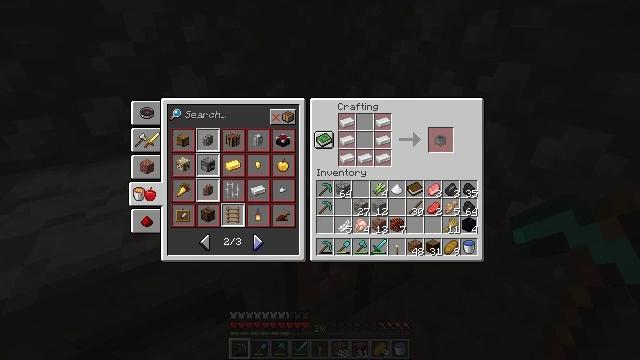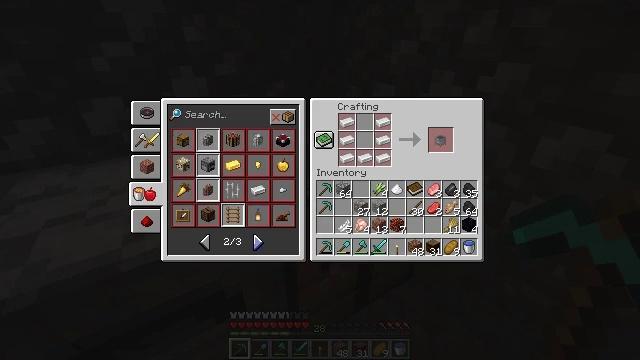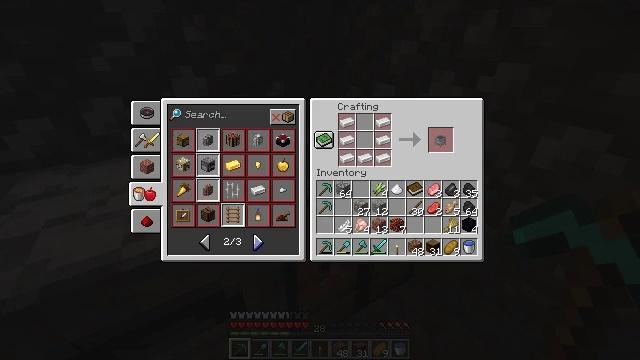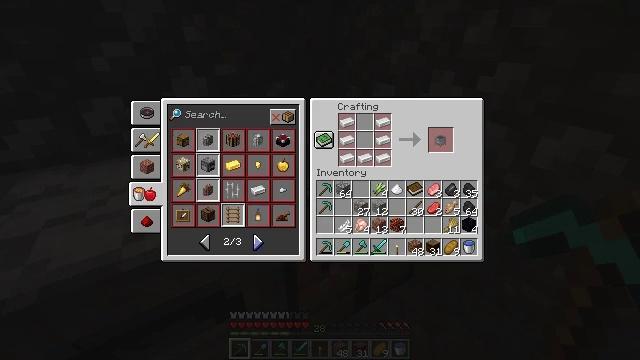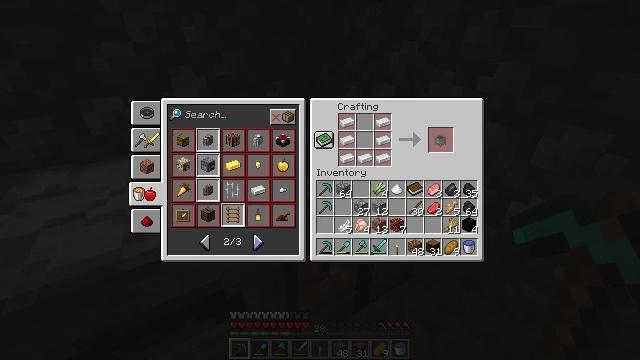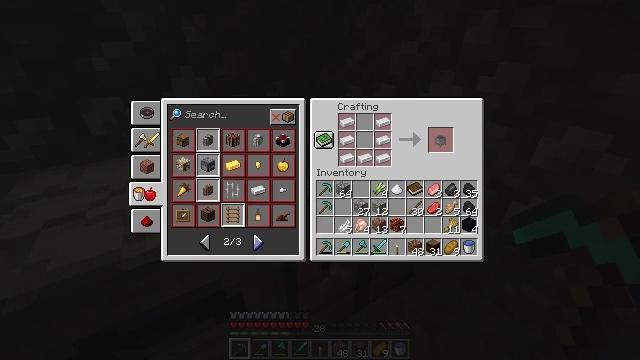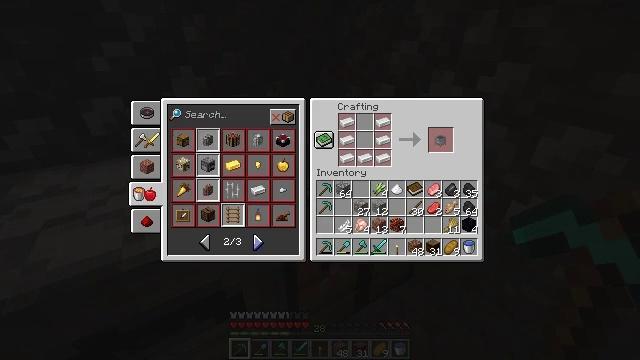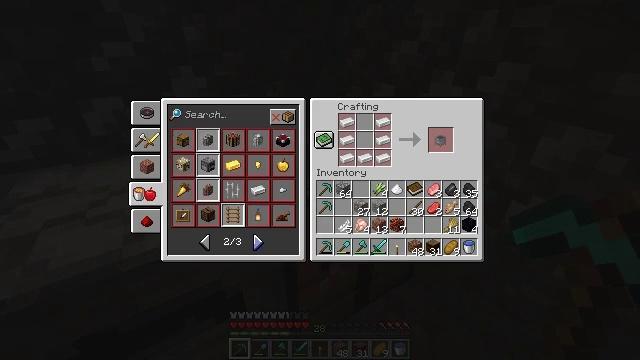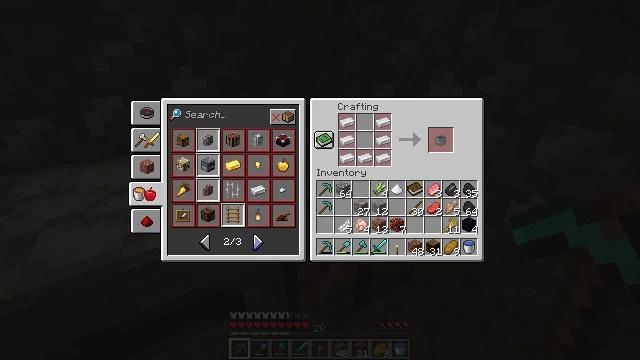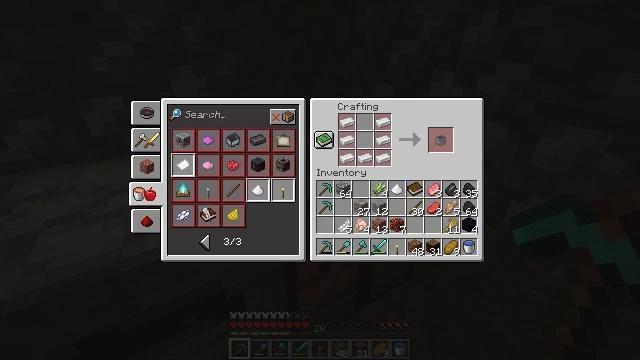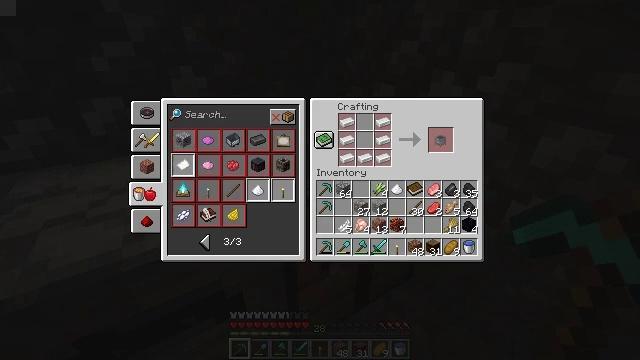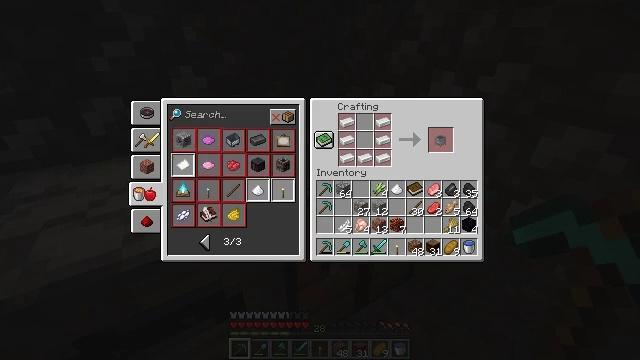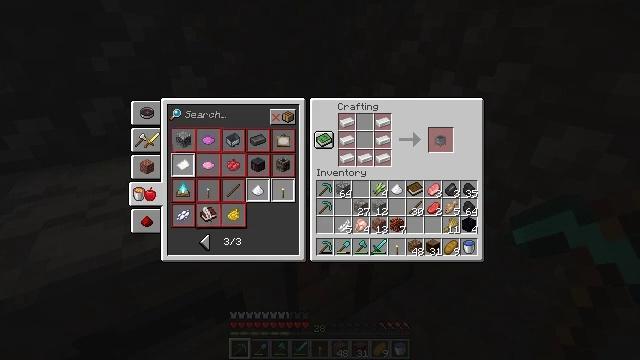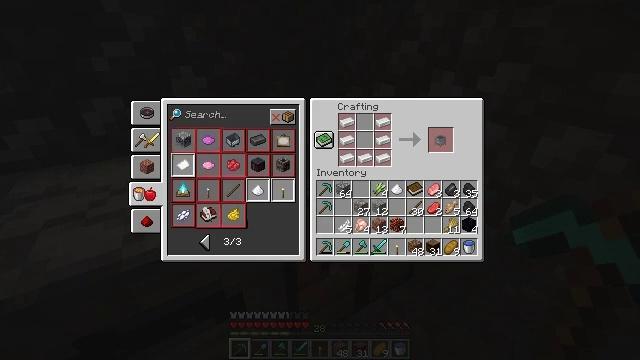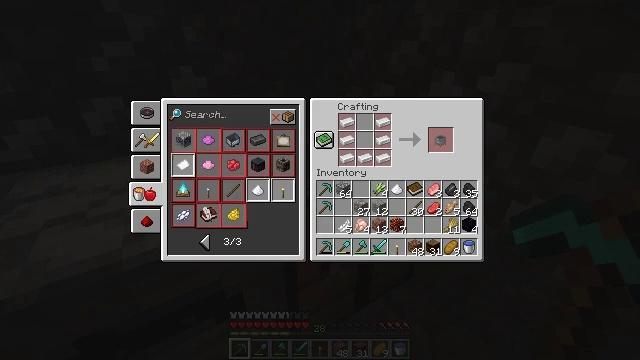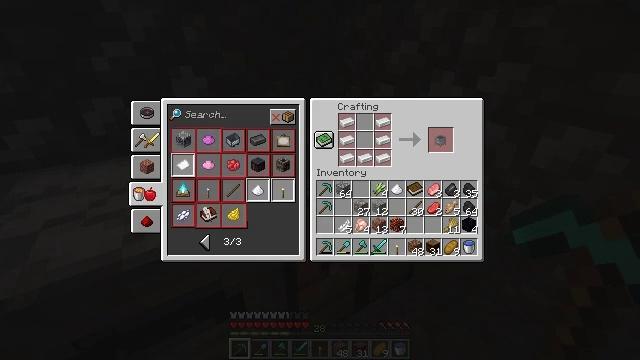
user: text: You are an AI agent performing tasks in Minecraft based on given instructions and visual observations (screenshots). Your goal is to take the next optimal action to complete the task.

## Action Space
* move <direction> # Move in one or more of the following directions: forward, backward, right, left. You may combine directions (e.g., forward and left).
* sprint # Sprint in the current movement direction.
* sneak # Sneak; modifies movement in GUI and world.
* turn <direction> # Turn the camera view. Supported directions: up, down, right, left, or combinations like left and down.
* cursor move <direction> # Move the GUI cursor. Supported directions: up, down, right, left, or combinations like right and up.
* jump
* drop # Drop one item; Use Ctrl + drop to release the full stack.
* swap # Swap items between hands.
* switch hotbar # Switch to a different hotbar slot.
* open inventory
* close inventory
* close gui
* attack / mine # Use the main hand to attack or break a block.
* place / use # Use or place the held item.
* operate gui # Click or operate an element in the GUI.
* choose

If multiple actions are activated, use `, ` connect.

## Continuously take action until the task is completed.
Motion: motion action
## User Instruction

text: Combine your ingredients on a crafting table to get an enchanting table.
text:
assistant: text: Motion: operate gui
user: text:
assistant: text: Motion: no_op
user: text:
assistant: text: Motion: no_op
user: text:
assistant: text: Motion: no_op
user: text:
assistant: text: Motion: no_op
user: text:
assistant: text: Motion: no_op
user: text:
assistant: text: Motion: no_op
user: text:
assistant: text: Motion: no_op
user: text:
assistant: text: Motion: operate gui
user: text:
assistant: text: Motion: operate gui
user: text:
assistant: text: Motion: operate gui
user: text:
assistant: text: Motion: operate gui
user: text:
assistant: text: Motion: no_op
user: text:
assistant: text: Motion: no_op
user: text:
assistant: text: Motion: no_op
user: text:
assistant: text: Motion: no_op
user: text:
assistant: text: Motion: no_op
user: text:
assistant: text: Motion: no_op
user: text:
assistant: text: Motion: no_op
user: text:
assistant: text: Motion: no_op
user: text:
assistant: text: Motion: no_op
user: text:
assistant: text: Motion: no_op
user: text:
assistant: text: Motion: cursor move left
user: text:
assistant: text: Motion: cursor move left
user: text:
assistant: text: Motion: cursor move left
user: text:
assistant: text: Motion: cursor move left and up
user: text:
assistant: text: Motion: cursor move left and up
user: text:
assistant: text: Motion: cursor move up
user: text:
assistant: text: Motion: cursor move up
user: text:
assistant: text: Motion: no_op